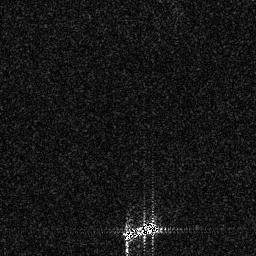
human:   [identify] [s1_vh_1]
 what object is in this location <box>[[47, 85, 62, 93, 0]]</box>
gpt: <ref>1 medium ship at the bottom</ref>